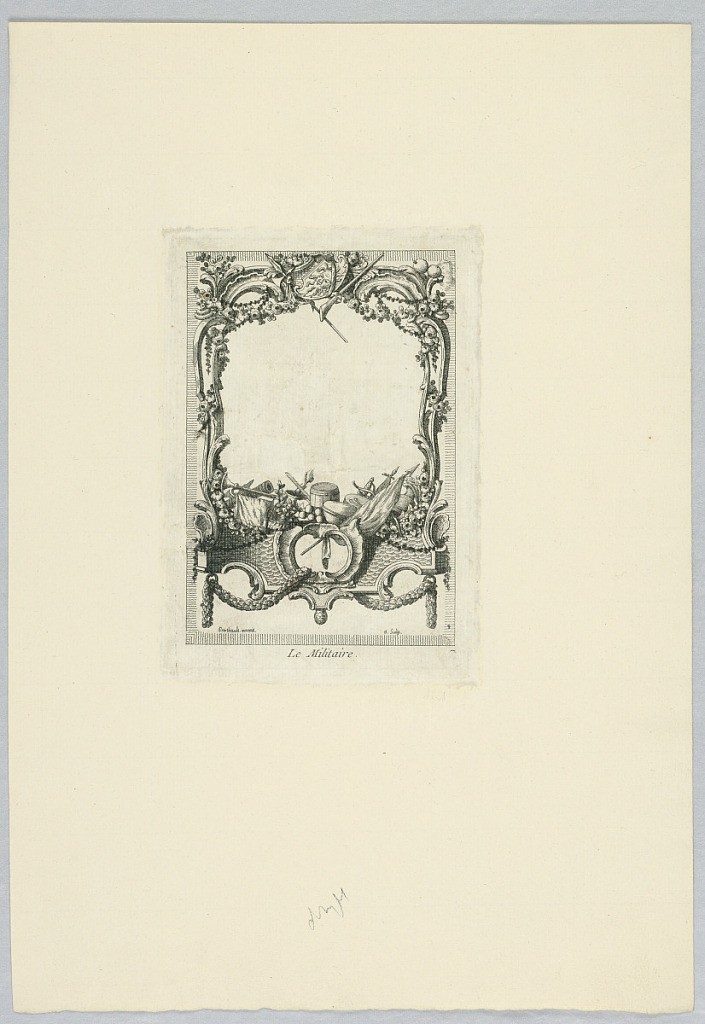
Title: Cartel with Military Motifs
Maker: Pierre-Gabriel Berthault, French, 1737–1831
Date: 1746–1776
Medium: Engraving on paper
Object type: Print
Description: Cartel with Military Motifs